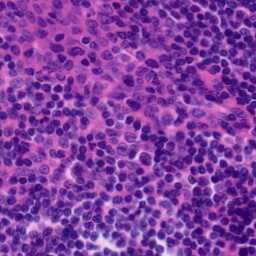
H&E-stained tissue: Tonsil